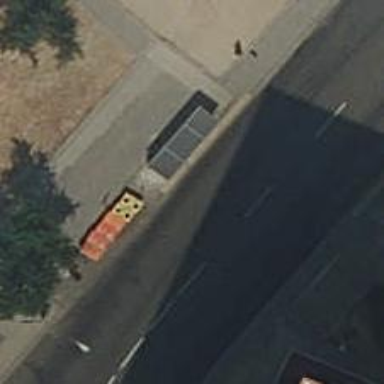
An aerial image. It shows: Bus stop with platform for public transport.